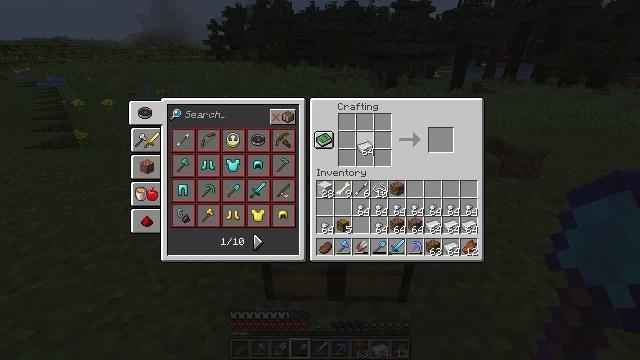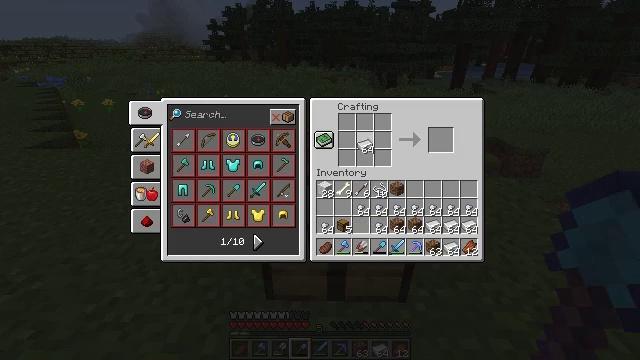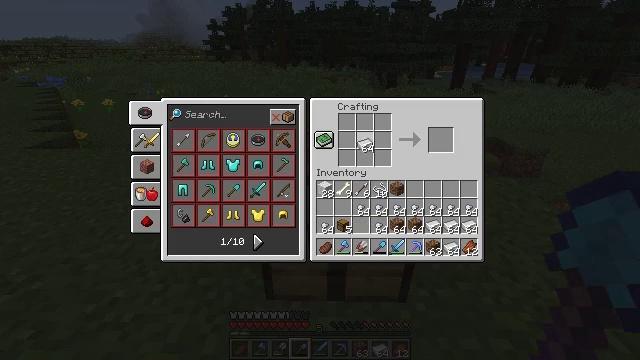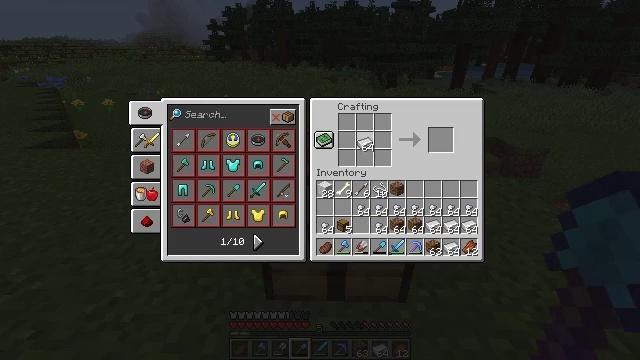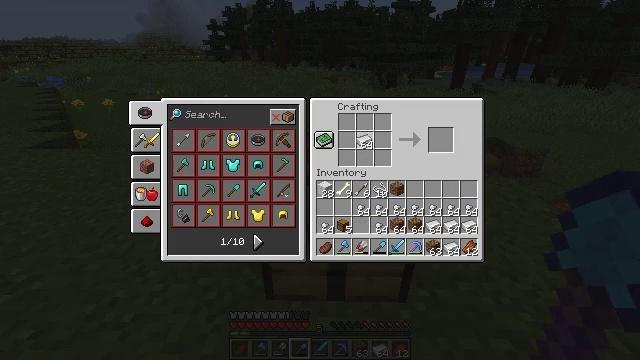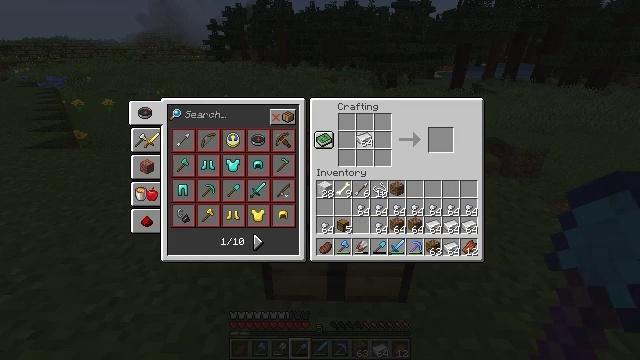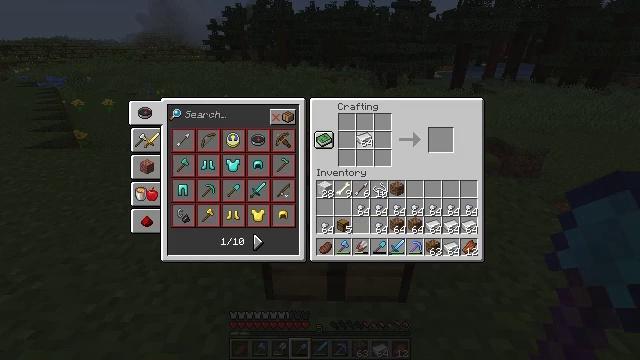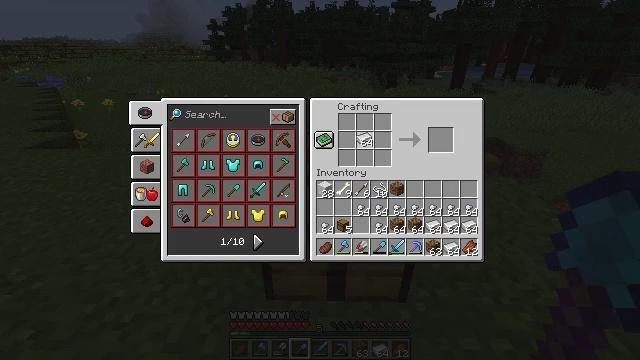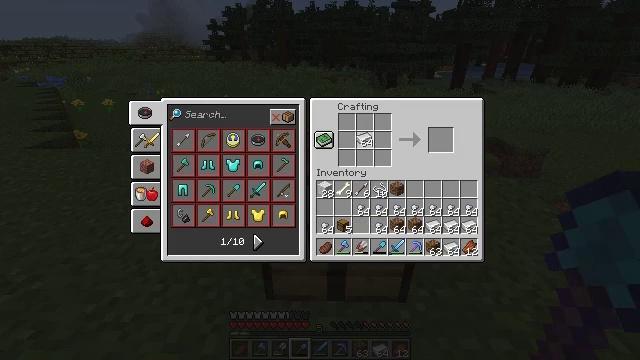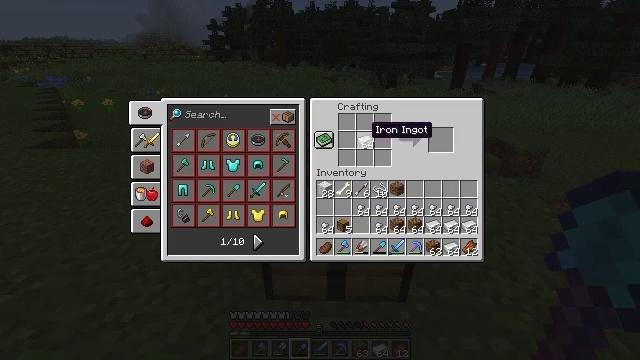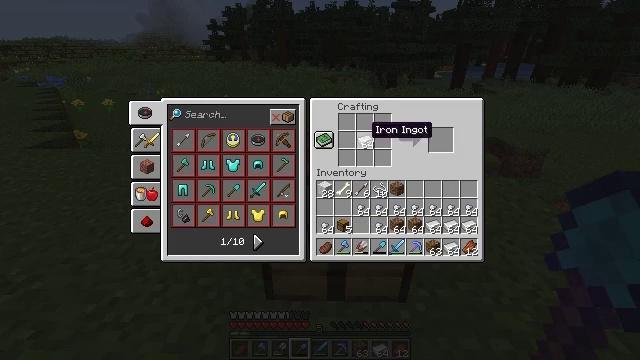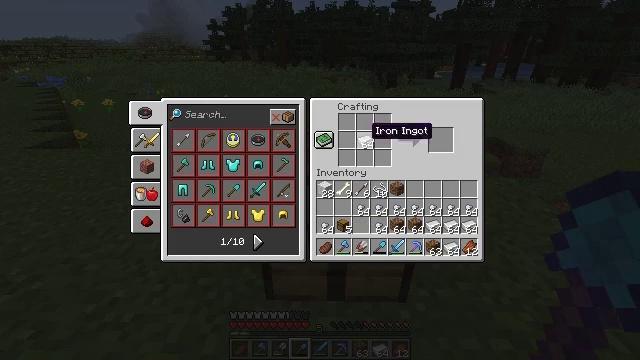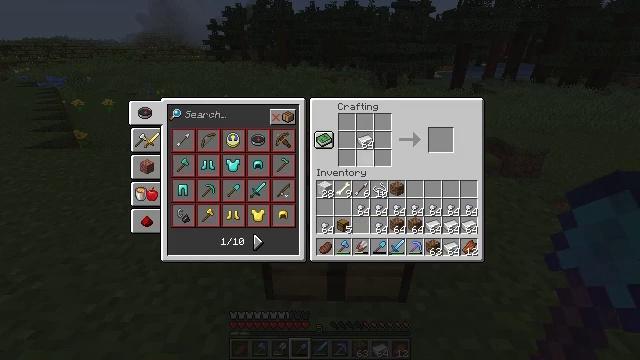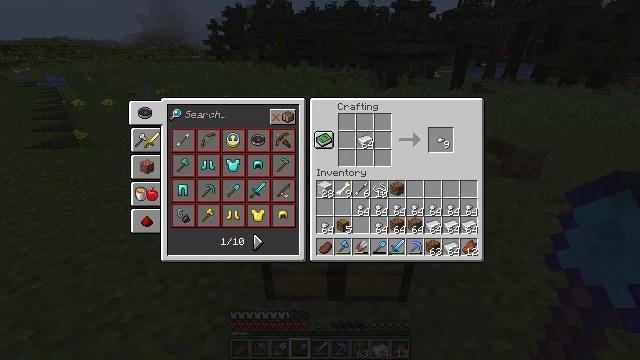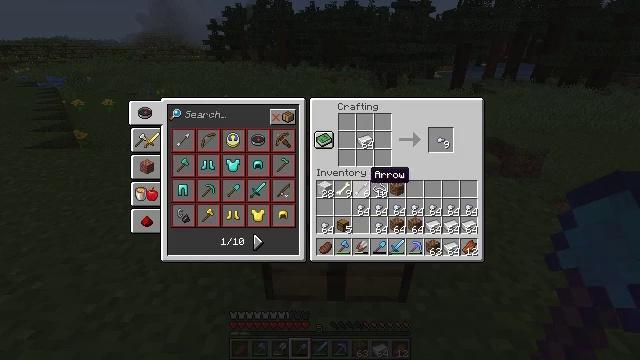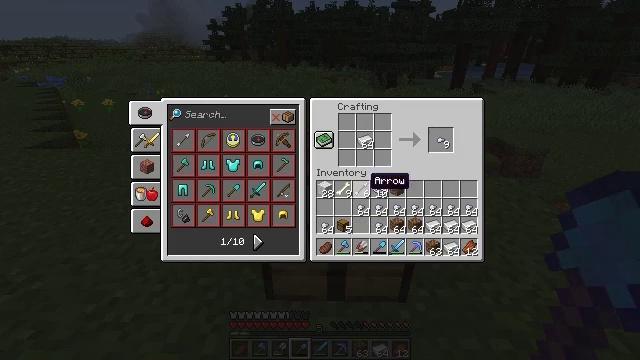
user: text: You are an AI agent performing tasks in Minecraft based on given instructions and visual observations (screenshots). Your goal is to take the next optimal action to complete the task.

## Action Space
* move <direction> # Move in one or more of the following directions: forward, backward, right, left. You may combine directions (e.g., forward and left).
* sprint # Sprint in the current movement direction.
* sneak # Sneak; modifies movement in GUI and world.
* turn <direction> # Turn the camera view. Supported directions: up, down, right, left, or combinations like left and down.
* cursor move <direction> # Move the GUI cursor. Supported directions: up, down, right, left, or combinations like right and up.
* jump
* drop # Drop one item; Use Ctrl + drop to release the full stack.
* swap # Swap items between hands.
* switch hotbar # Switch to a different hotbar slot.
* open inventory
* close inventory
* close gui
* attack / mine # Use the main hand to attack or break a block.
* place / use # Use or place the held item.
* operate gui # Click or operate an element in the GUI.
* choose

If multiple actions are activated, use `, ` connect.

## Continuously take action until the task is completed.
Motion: motion action
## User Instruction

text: Craft a chain with iron nuggets.
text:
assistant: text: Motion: no_op
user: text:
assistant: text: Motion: no_op
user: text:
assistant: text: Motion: no_op
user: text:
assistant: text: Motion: no_op
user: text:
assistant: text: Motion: no_op
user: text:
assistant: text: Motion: operate gui
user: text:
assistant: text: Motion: operate gui
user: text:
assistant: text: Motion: operate gui
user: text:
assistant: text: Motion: no_op
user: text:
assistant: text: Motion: no_op
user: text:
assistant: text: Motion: no_op
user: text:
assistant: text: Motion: cursor move down
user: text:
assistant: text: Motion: cursor move down
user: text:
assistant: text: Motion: cursor move down
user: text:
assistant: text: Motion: no_op
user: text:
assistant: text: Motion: no_op
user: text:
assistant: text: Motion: no_op
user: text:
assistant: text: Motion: no_op
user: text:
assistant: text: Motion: no_op
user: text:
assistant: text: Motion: no_op
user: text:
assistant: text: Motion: no_op
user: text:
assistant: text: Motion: no_op
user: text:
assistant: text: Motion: no_op
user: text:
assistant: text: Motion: no_op
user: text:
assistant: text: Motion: no_op
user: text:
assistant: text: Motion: no_op
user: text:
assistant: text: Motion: no_op
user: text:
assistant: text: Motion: no_op
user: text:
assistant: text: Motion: no_op
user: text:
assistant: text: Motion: sneak